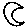
Label: moon